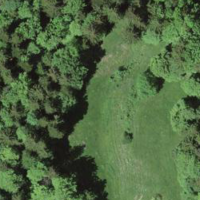
EUNIS habitat code: 44
Species observed at this site:
Aphantopus hyperantus
Thymelicus sylvestris
Polyommatus icarus